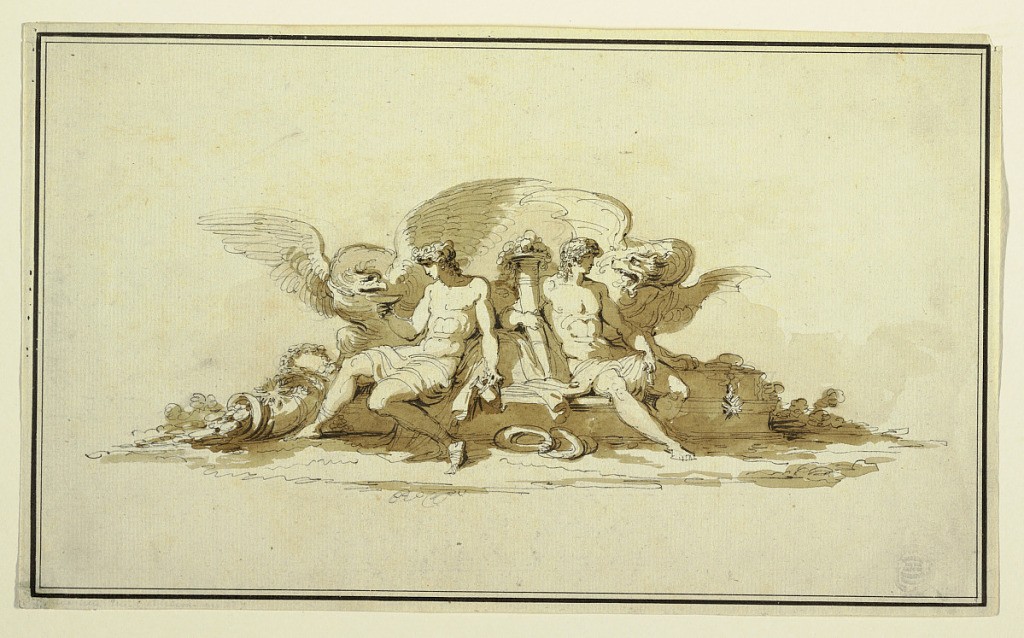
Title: Drawing
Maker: Felice Giani, Italian, 1758–1823
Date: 1795–1820
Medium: Pen and black ink, brush and sepia wash over black chalk on paper
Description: Horizontal rectangle showing two seated male figures, nude but for drapes across their laps. The left feeds an eagle from a kilix; the right holds a cornucopia and faces a menacing dragon.